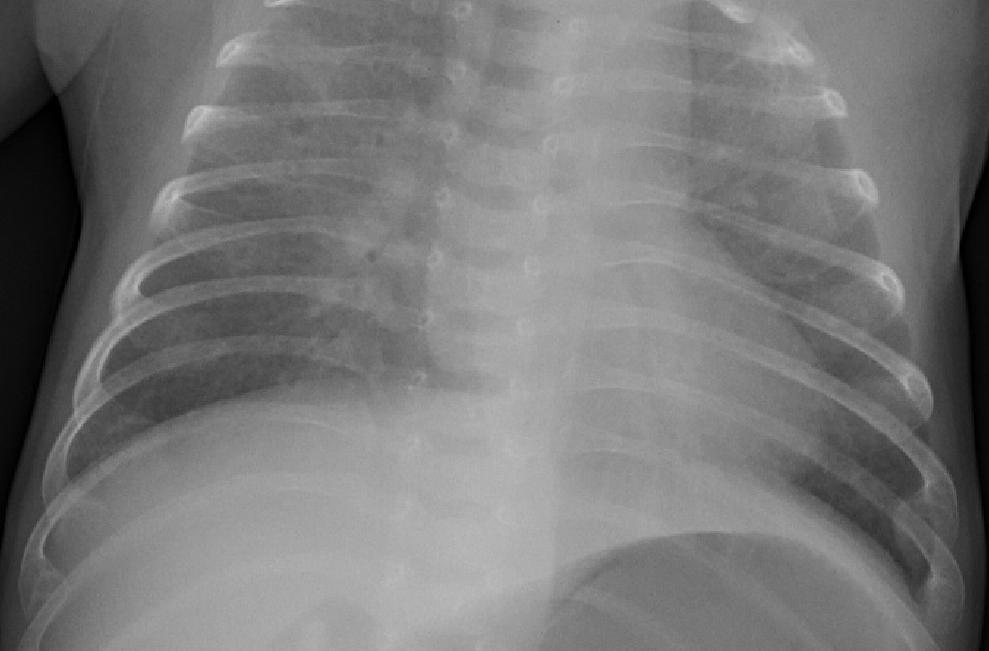
Diagnosis: PNEUMONIA